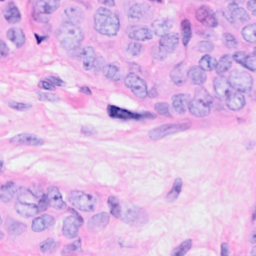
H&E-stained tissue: Breast